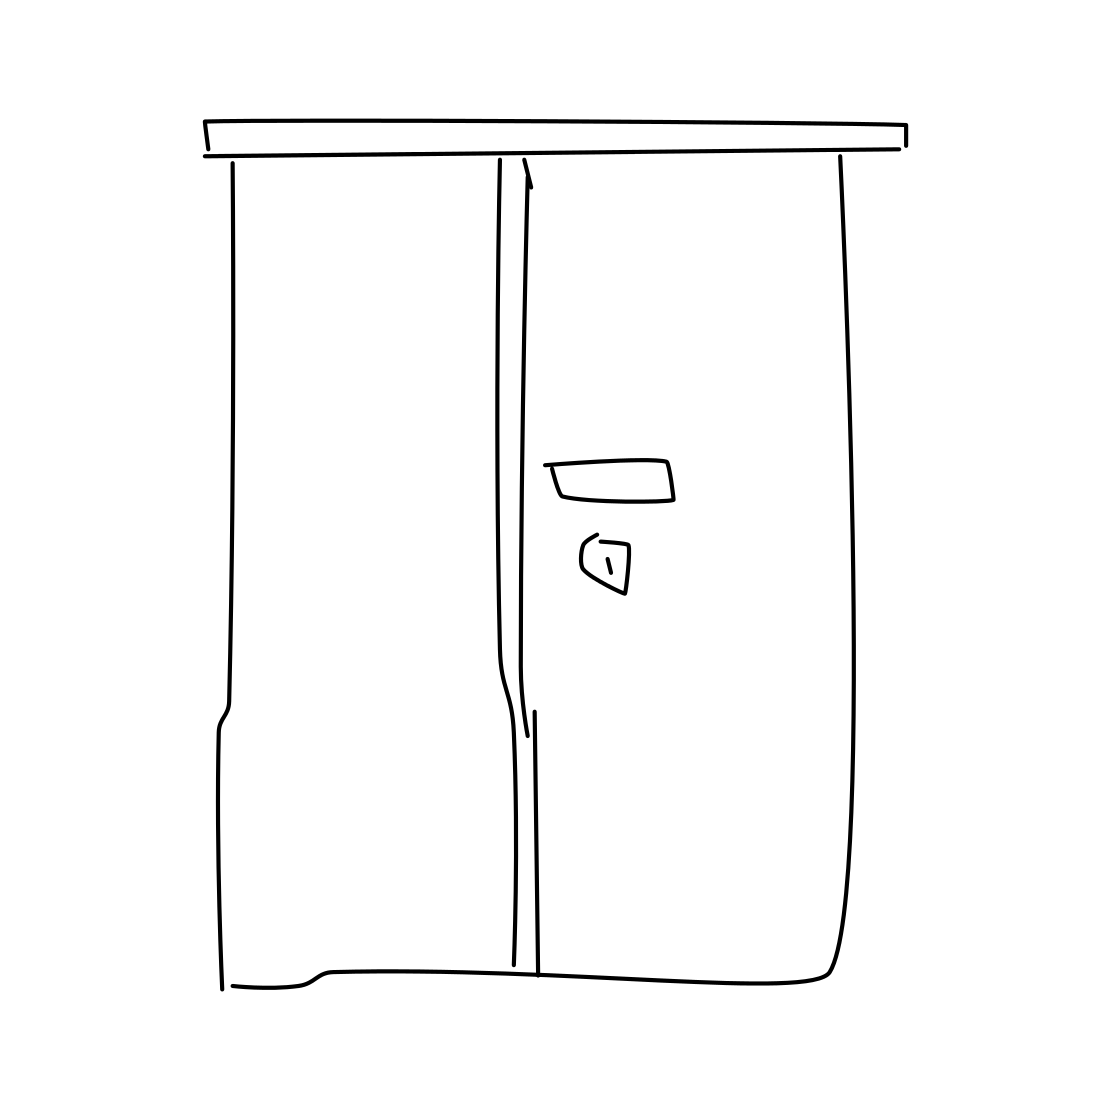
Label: cabinet